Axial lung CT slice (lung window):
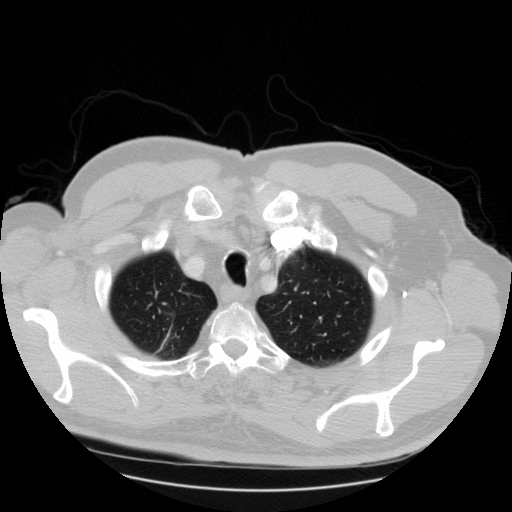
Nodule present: no